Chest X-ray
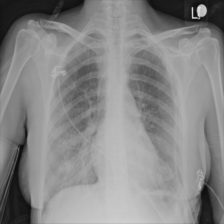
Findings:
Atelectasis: negative
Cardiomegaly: negative
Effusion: negative
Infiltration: positive
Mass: negative
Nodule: negative
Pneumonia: negative
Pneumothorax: positive
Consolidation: negative
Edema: negative
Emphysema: negative
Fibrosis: negative
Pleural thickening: negative
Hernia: negative